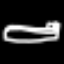
Label: bed